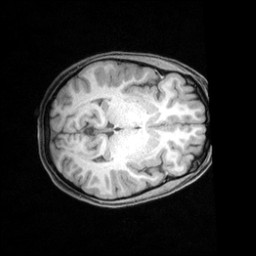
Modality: T1w
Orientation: axial
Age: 22
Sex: female
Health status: healthy